Question: What is the result of this measurement?
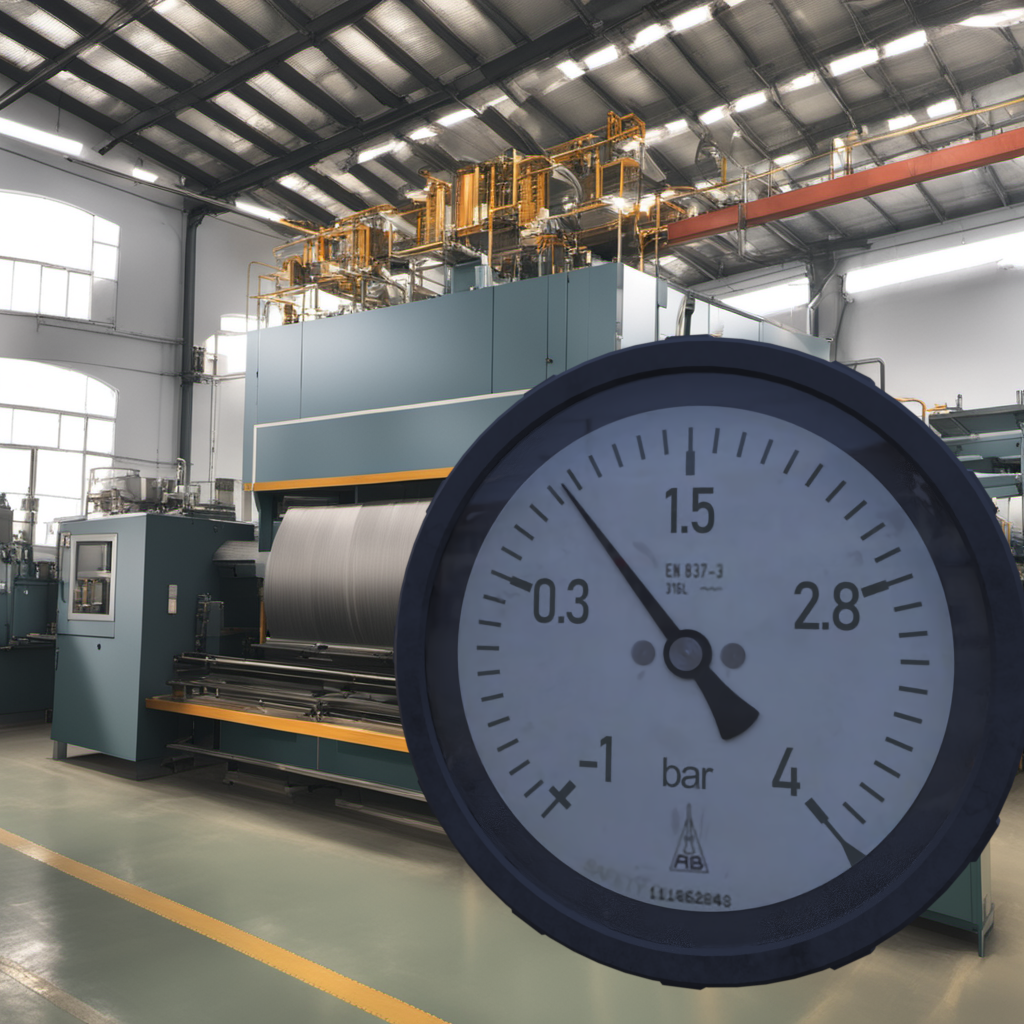
Answer: The result is 0.79
Question: What is the range of the measurement shown in the image?
Answer: The range is from -1 to 4
Question: What is the minimum and maximum value of this measurement?
Answer: The minimum value is -1 and the maximum value is 4